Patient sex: F
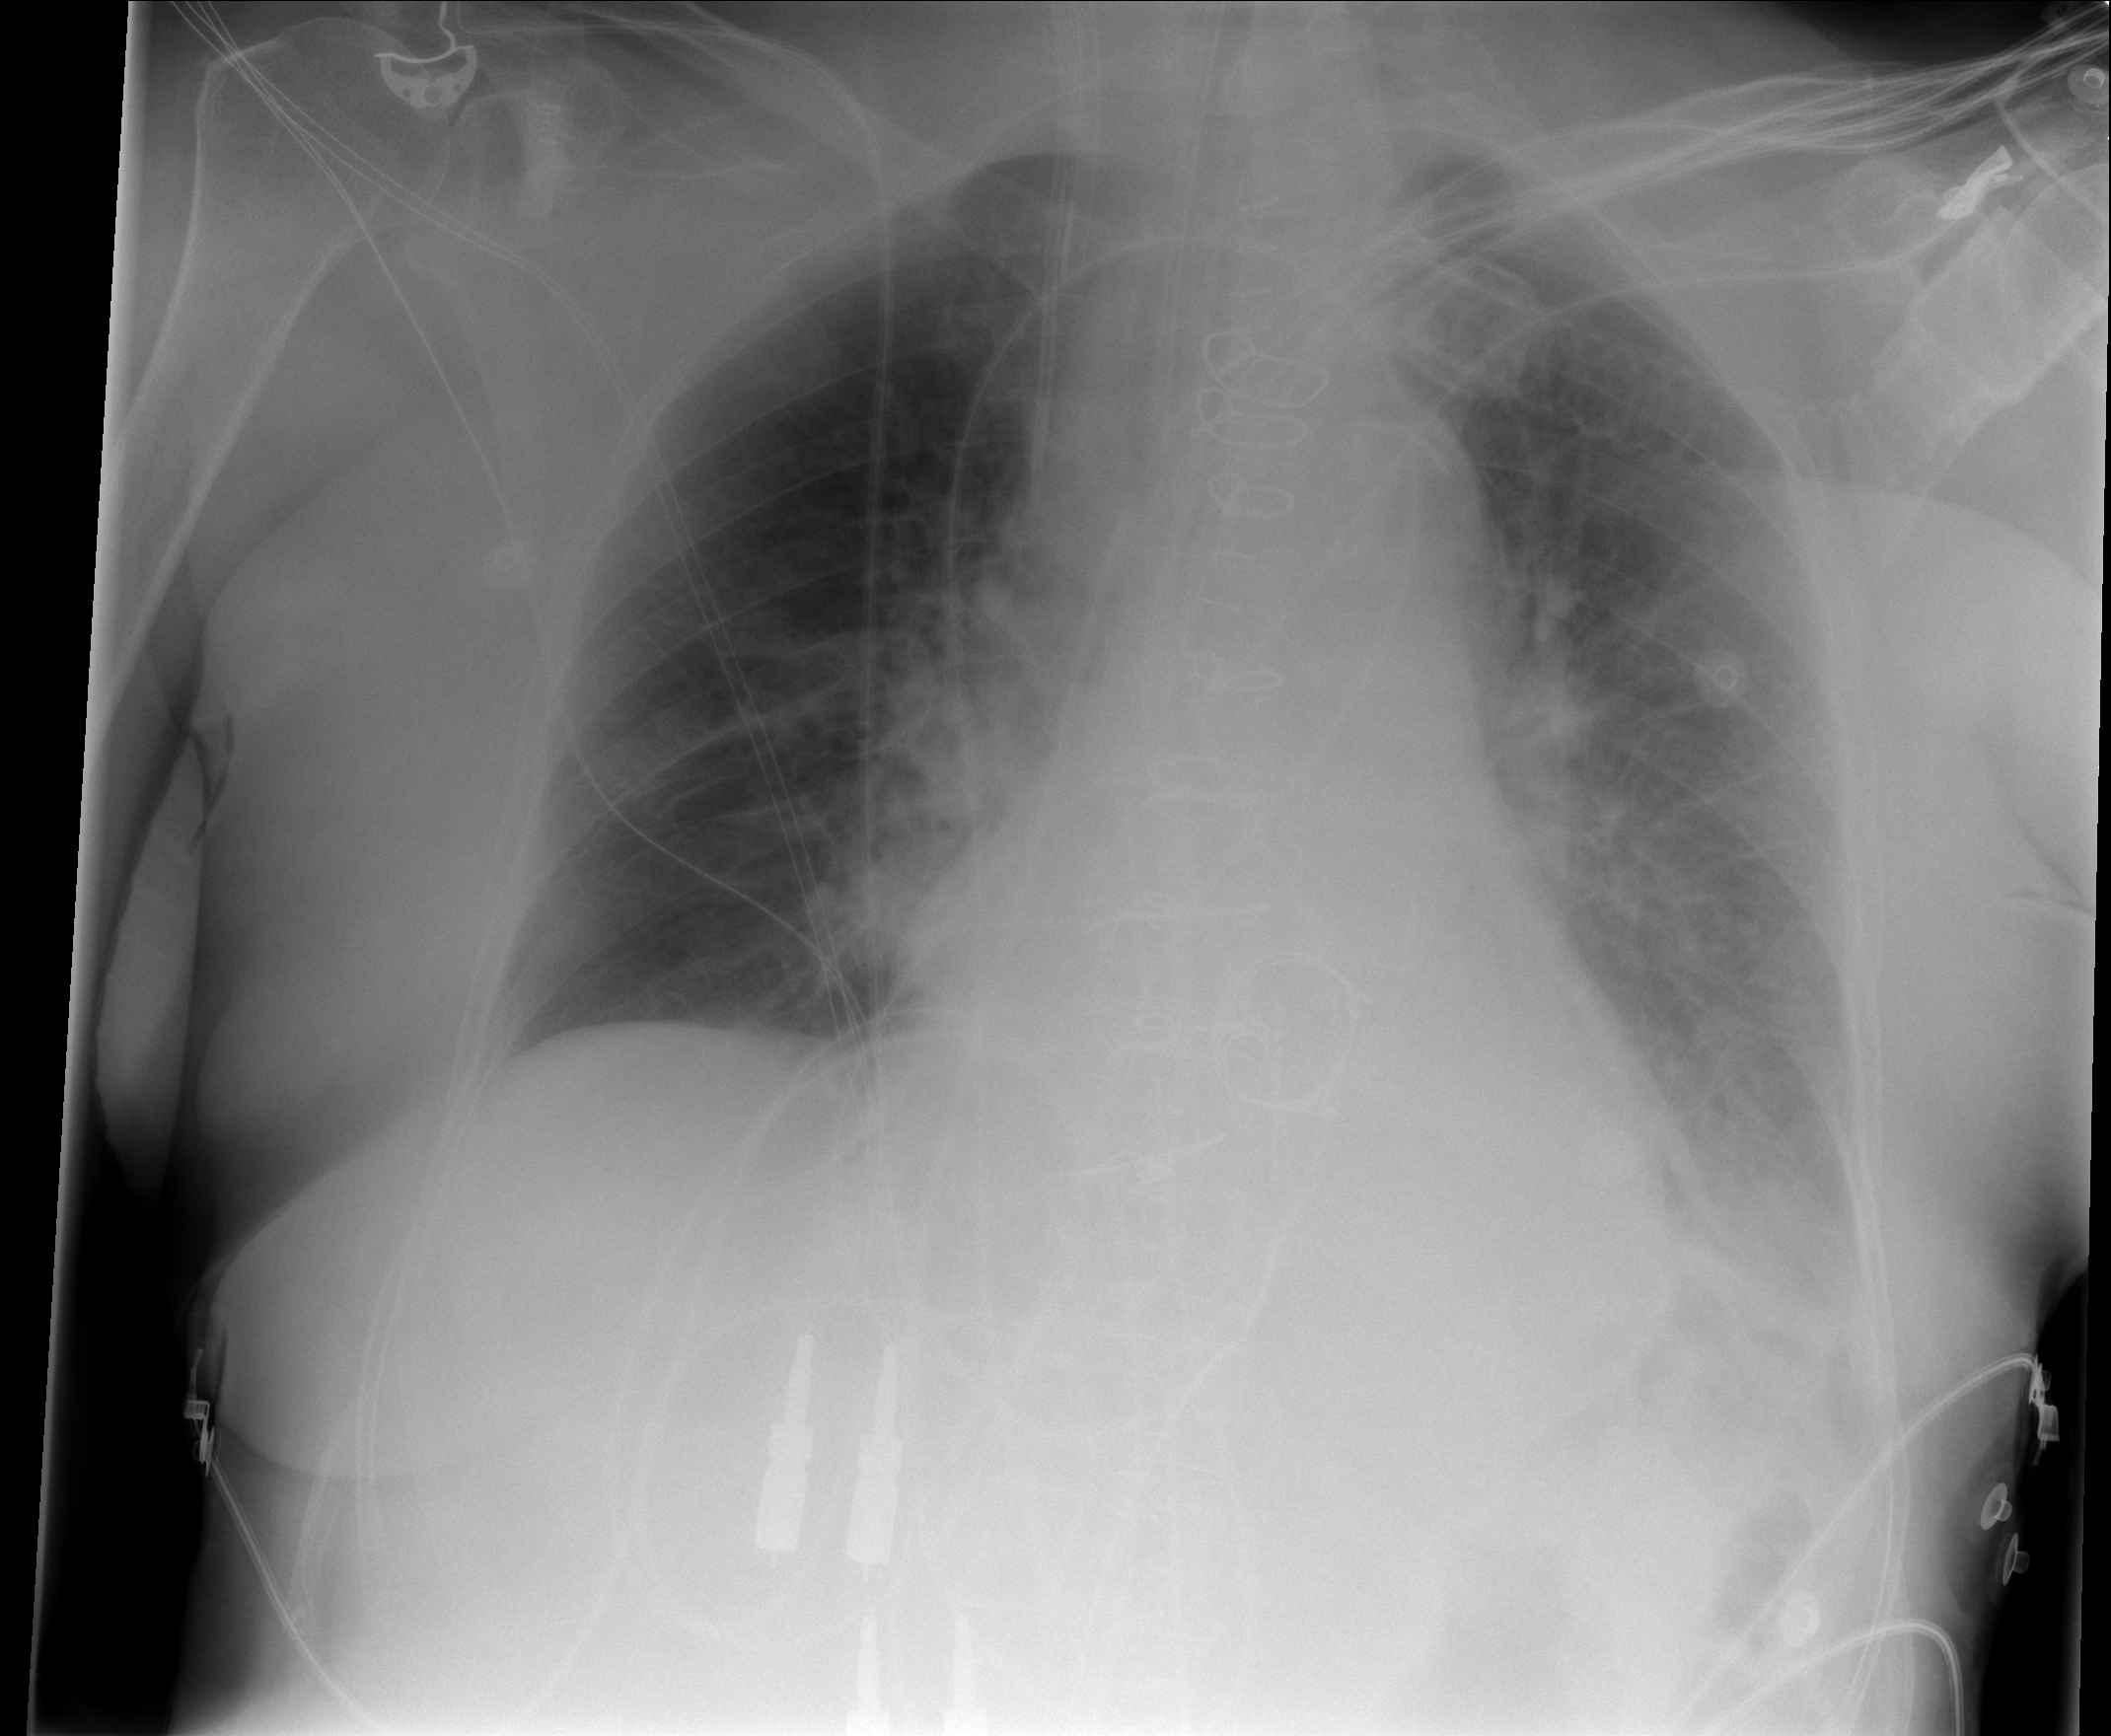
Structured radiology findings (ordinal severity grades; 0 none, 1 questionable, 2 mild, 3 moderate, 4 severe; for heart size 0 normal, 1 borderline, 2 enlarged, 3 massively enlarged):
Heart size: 0
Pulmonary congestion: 2
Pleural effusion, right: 0
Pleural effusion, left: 2
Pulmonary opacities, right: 0
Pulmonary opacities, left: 0
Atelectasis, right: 0
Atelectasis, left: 2